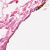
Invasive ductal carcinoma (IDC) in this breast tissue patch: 0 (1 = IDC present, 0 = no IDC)